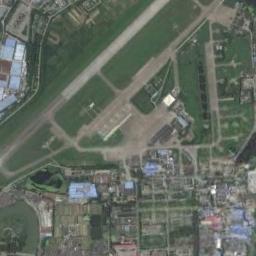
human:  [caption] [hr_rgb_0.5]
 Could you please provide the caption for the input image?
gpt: The airport is built by the sea and the sea water is light blue .

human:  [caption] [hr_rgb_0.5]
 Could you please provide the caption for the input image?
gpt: A complex airport with many runways and buildings is surrounded by a residential area and green farmland .

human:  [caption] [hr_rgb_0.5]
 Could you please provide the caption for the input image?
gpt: An airport with two parallel runways on the lawn and some buildings arranged neatly beside .

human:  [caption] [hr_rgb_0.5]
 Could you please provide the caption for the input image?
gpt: An airport is in the middle of grass surrounded by many houses .

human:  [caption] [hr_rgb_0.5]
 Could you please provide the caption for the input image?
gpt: The airport has many roads of different lengths .